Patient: sex F, age 38
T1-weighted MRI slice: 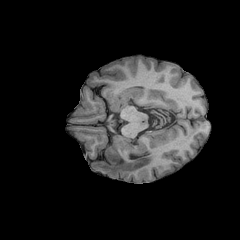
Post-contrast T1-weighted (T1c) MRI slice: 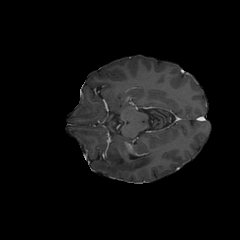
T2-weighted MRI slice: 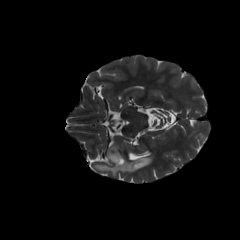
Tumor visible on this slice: yes
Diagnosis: Astrocytoma, IDH-mutant
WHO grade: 3